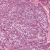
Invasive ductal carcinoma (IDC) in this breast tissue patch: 0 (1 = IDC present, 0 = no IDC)